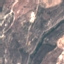
Land use / land cover class: HerbaceousVegetation